Question: I am having trouble coloring my JTable cells. I am making a tetris game. All the functionality of the game works; button presses, keyboard interaction to move pieces, removing complete rows, etc. The output that occurs now is simply table integer values printing out (see screenshot). These integer values refer to a color. I have the code to change the color of the cells based on said integer value in the MyRenderer class below but no coloring happens. I was wondering if there is some "rerender" method I am just not finding or do I need to build my own paint method to call?
Any suggestions?
'''
startGame.addActionListener(new ActionListener() {
@Override
public void actionPerformed(ActionEvent e) {
card3.remove(0); // Removes button
model = new MyTableModel();
table = new JTable(model);
table.setDefaultRenderer(int.class, new MyRenderer());
table.setRowHeight(GRID_ROW_HEIGHT);
table.setFocusable(false);
table.setRowSelectionAllowed(true);
for (int i = 0; i < NUM_COLS; i++) {
table.getColumnModel().getColumn(i)
.setPreferredWidth(table.getRowHeight());
}
card3.add(table);
JButton pauseButton = new JButton("Pause");
card3.add(pauseButton);
pauseButton.addActionListener(new ActionListener() {
@Override
public void actionPerformed(ActionEvent e) {
game.pause();
}
});
card3.setFocusable(true);
card3.requestFocusInWindow();
KeyListener kl = new KeyListener() {
public void keyTyped(KeyEvent e) {
}
public void keyReleased(KeyEvent e) {
}
@Override
public void keyPressed(KeyEvent e) {
if (e.getKeyChar() == 'a' || e.getKeyChar() == 'A') {
game.move_Left();
draw_grid_first_time();
card3.revalidate();
} else if (e.getKeyChar() == 'd'
|| e.getKeyChar() == 'D') {
game.move_Right();
draw_grid_first_time();
card3.revalidate();
} else if (e.getKeyChar() == 'q'
|| e.getKeyChar() == 'Q') {
game.rotate_left();
draw_grid_first_time();
card3.revalidate();
} else if (e.getKeyChar() == 'e'
|| e.getKeyChar() == 'E') {
game.rotate_right();
draw_grid_first_time();
card3.revalidate();
} else if (e.getKeyChar() == ' ') {
game.pause();
}
}
};
card3.addKeyListener(kl);
draw_grid_first_time();
card3.revalidate(); // Redraws graphics
Timer timer = new Timer(500, new ActionListener() {
@Override
public void actionPerformed(ActionEvent arg0) {
if (!game.getPause()) {
game.move_Down();
draw_grid();
card3.revalidate(); // Redraws graphics
}
}
public void draw_grid() {
for (int i = 0; i < game.getNumRows(); i++) {
for (int j = 0; j < game.getNumCols(); j++) {
int[][] grid = game.getGrid();
model.setValueAt(grid[j][i], i, j);
}
}
}
});
timer.setRepeats(true);
timer.setCoalesce(true);
timer.start();
if (game.isOver()) {
timer.stop();
}
}
});
// Sets up layout
cards = new JPanel(new CardLayout());
cards.add(card1, SPLASHSCREEN);
cards.add(card2, MAINMENU);
cards.add(card3, TETRIS);
// Creates the actual window
pane.add(cards, BorderLayout.CENTER);
}
public void draw_grid_first_time() {
for (int i = 0; i < game.getNumRows(); i++) {
for (int j = 0; j < game.getNumCols(); j++) {
int[][] grid = game.getGrid();
model.setValueAt(grid[j][i], i, j);
}
}
}
// Render each cell as a background color dependent on grid from tetris game
class MyRenderer implements TableCellRenderer {
public Component getTableCellRendererComponent(JTable table,
Object value, boolean isSelected, boolean hasFocus, int row,
int column) {
JTextField editor = new JTextField();
if (value != null) {
editor.setText(value.toString());
}
if ((Integer) table.getValueAt(row, column) == 0) {
editor.setBackground(Color.DARK_GRAY);
} else if ((Integer) table.getValueAt(row, column) == 1) {
editor.setBackground(Color.RED);
} else if ((Integer) table.getValueAt(row, column) == 2) {
editor.setBackground(Color.GREEN);
} else if ((Integer) table.getValueAt(row, column) == 3) {
editor.setBackground(Color.BLUE);
} else if ((Integer) table.getValueAt(row, column) == 4) {
editor.setBackground(Color.YELLOW);
}
return editor;
}
}
// Overwrite the Table Model to be what I want color wise
@SuppressWarnings("serial")
class MyTableModel extends AbstractTableModel {
private int[][] values = new int[NUM_COLS][NUM_ROWS];
public int getColumnCount() {
return NUM_COLS;
}
public int getRowCount() {
return NUM_ROWS;
}
public Object getValueAt(int row, int col) {
return values[col][row];
}
public void setValueAt(Object val, int row, int col) {
values[col][19 - row] = (Integer) val;
fireTableCellUpdated(row, col);
}
}
'''

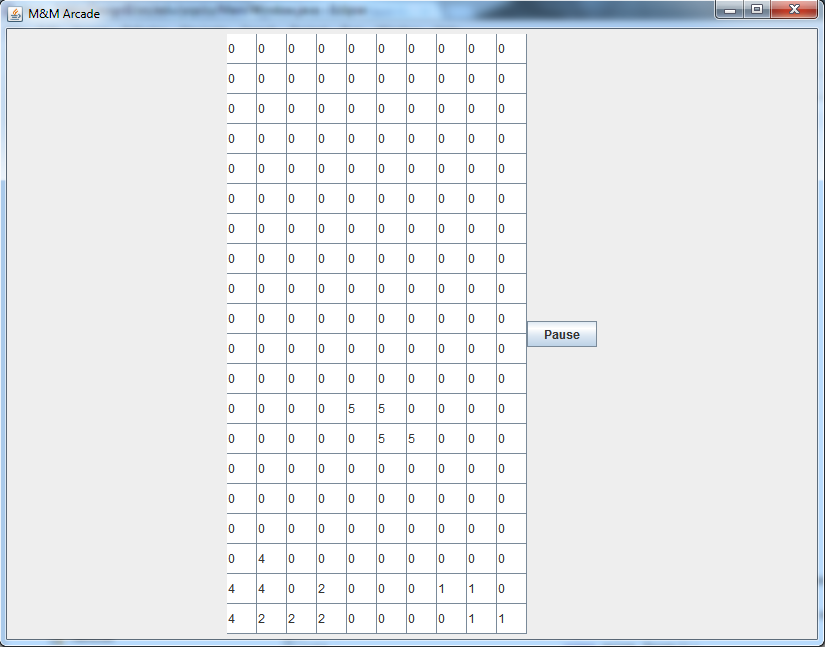
Answer: You should not allocate a new component in the renderer's 'getTableCellRendererComponent()'. 'JTable' reuses a single renderer for all cells. In your case you allocate new component for every cell, many times. For details see <URL>:
'''
class MyRenderer extends DefaultTableCellRenderer {
public Component getTableCellRendererComponent(JTable table,
Object value, boolean isSelected, boolean hasFocus, int row,
int column) {
Component c = super.getTableCellRendererComponent(table,
value, isSelected, hasFocus, row, column);
c.setBackground(getColor((Integer) value));
return c;
}
private Color getColor(int value) {
switch(value){
case 1: return Color.RED;
case 2: return Color.GREEN;
//TODO the rest of colors
}
return Color.DARK_GRAY;
}
}
'''
Also note that since you are setting the renderer for integer column, make sure that your model actually returns a valid class in its 'getColumnClass()' implementation. Otherwise, the renderer will not be used. For example 'DefaultTableModel.getColumnClass()' returns 'Object.class' for all columns.
'getColumnClass()' returns the class that describes the data objects stored in the specified column. This is used by 'JTable' to assign a default renderer and editor for that column. In your case, if you store integers in the model, then 'getColumnClass()' should return 'Integer.class'. Note however, that 'Integer.class' and 'int.class' are different. So 'setDefaultRenderer' should correspond to the class that is returned by 'getColumnClass'. In your case, either 'int.Class' in both places or 'Integer.Class'.
Another point, look into <URL> as key listeners is a lower level interface